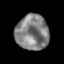
Tissue: prostate
Cell type: Epithelial cells
Senescence score: 0.3193
Nuclear area (px): 1139
Mean DAPI intensity: 128.759